Question: Here is what happend in Eclipse. When I am typing a method, I could know the docs.

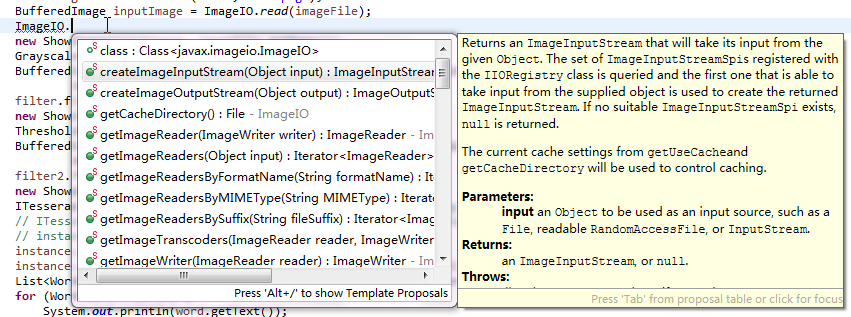
Answer: Invoke the 'quick documentation' action. On mac it's F1 or CTRL+J. Look it up in settings -> keymap to find and/or assign keyboard shortcut for this action.
The details in the rectangular are shown after the action is invoked.
<URL>
It's also possible to show the quick documentation when moving the mouse cursor on a method. If you want that, go to 'settings -> editor -> general' and check the option 'Show quick documentation on mouse move' and specify the delay you prefer.